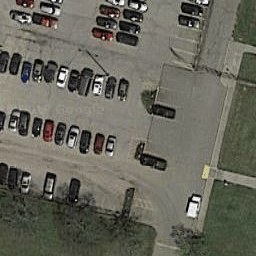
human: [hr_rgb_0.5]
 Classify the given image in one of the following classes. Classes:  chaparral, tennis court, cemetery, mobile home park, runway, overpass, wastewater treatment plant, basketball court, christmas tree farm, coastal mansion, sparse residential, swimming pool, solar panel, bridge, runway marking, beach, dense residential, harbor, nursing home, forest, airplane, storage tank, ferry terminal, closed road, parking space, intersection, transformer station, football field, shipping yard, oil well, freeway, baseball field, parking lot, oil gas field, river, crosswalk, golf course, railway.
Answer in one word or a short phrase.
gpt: parking lot